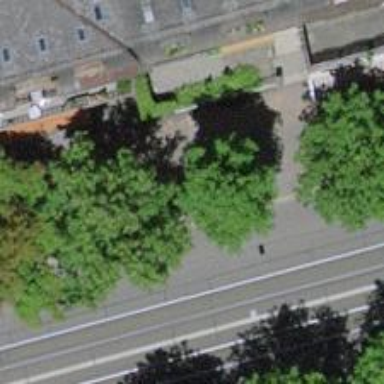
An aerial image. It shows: Beautiful avenue lined with deciduous broadleaved trees.